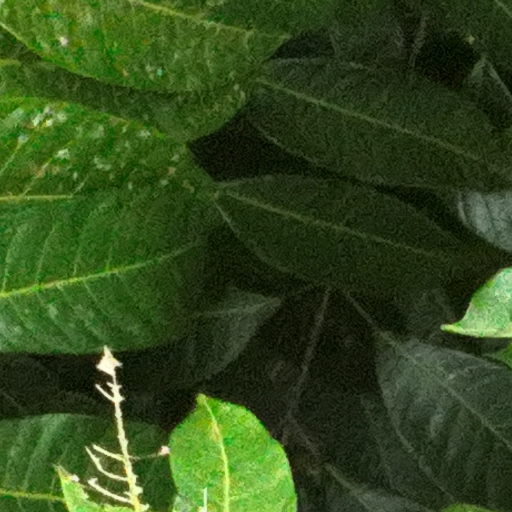
Species: Protium panamense
GBIF accepted scientific name: Protium panamense
Crown area (m\u00b2): 62.566